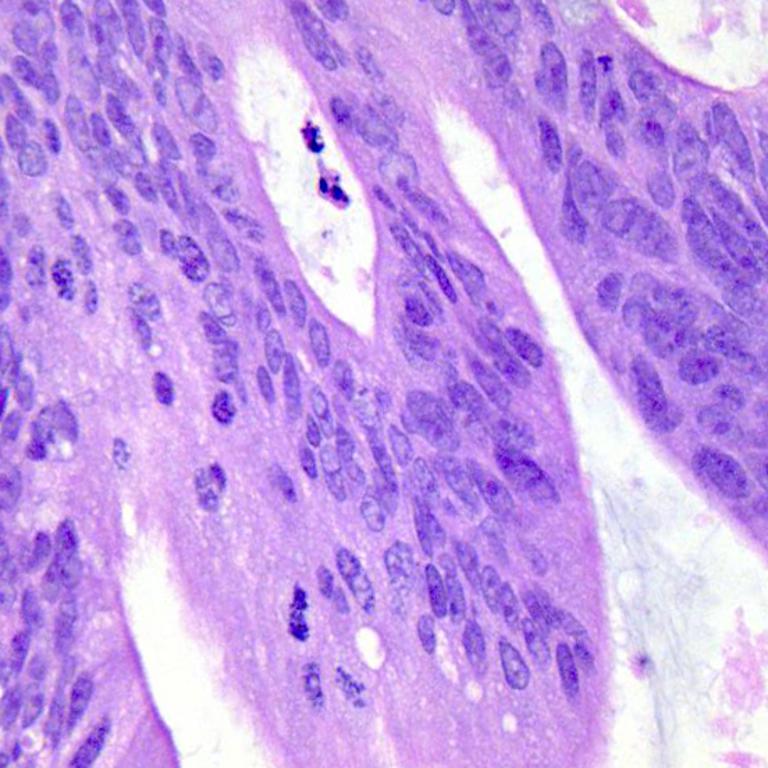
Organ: colon
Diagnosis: adenocarcinomas